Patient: sex F, age 55
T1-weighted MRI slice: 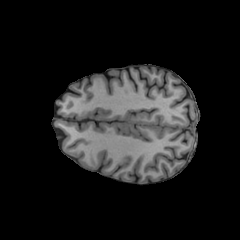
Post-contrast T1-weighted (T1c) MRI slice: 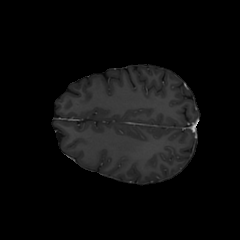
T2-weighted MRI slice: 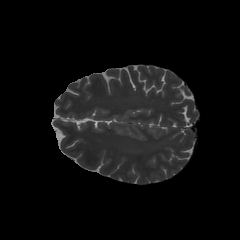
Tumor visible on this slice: no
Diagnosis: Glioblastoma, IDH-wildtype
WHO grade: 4